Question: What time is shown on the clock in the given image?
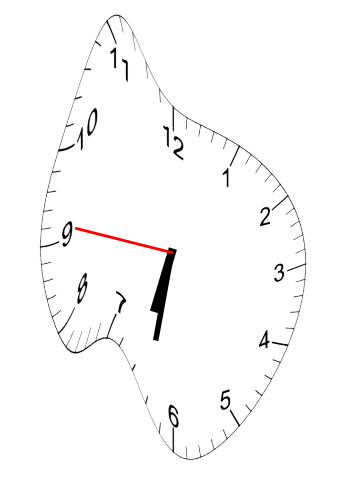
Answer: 06:31:46